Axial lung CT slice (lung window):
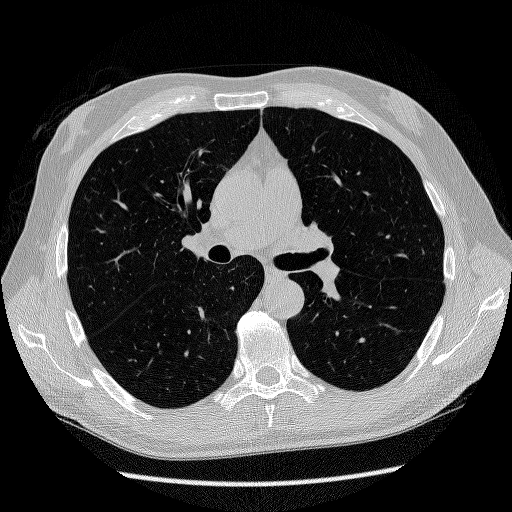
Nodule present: no